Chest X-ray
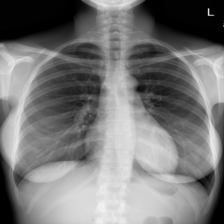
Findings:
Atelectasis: negative
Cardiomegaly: negative
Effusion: negative
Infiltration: negative
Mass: negative
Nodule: negative
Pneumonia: negative
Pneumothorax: negative
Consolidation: negative
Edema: negative
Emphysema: negative
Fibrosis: negative
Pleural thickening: negative
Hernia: negative